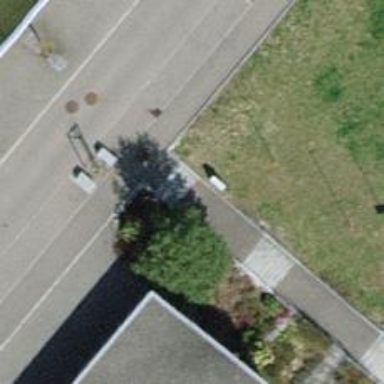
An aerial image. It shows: Road with steps.